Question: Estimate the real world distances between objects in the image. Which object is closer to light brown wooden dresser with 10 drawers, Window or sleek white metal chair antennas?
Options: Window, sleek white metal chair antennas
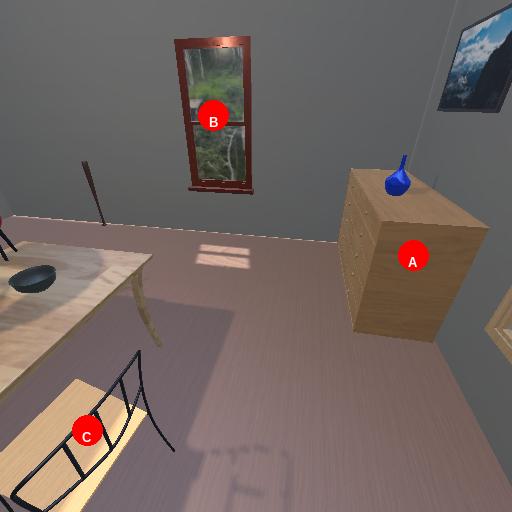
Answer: Window